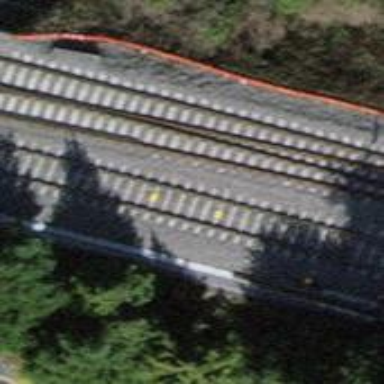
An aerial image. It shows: Siding railway track with electrified contact line.